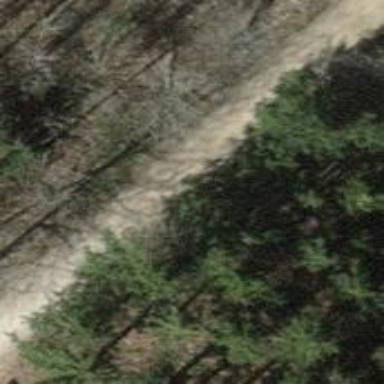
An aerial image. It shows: Gravel track with grade2 quality.